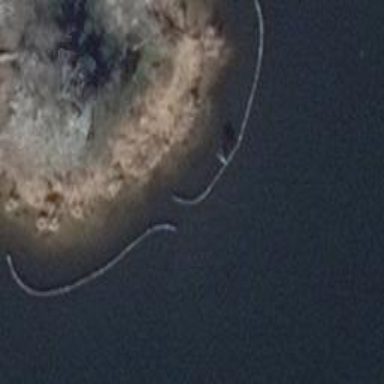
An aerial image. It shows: Breakwater structure.